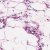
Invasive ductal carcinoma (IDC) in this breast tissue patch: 0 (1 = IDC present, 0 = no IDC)